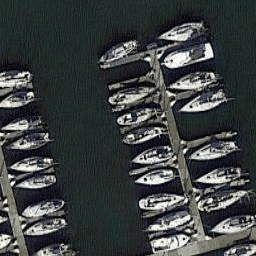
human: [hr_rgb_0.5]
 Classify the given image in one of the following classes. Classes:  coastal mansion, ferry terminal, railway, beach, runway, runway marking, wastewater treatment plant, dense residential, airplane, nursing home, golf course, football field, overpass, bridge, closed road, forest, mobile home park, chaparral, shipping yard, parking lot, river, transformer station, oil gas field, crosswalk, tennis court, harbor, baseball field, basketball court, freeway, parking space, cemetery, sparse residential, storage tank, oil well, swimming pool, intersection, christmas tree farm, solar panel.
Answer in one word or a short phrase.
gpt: harbor